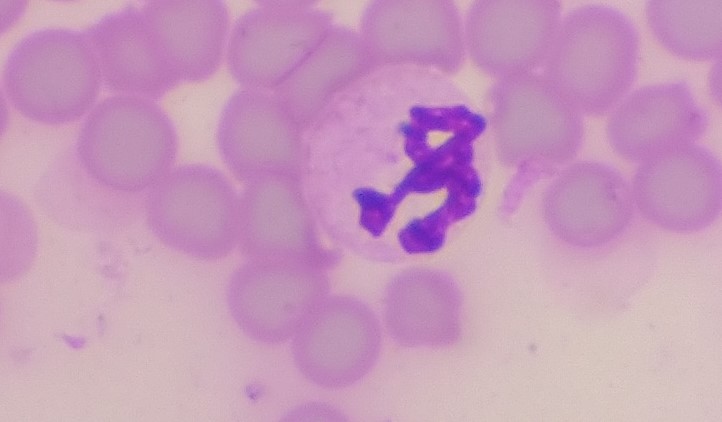
White blood cell type: Neutrophil